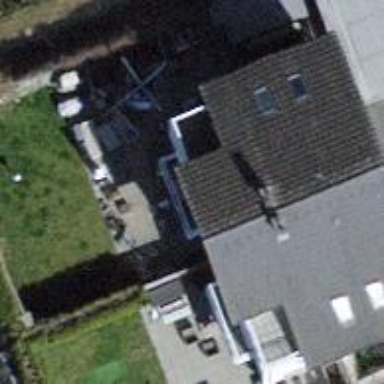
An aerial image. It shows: Residential building.